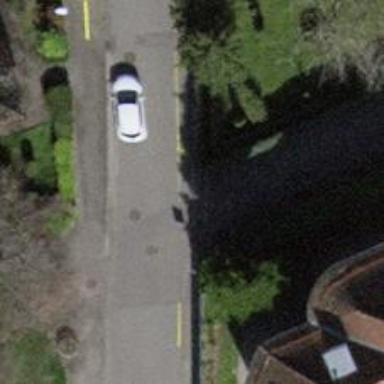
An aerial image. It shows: Cycle barrier.